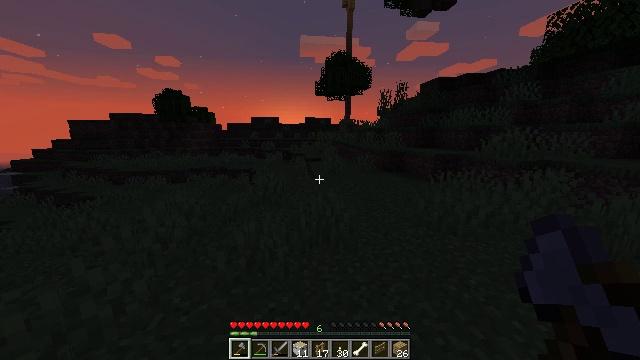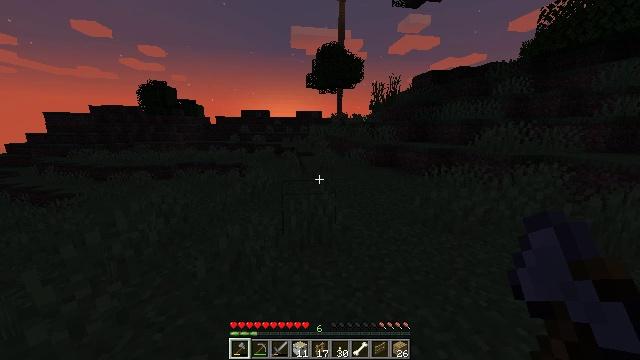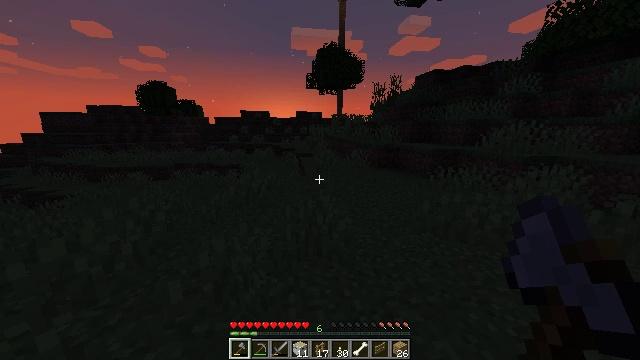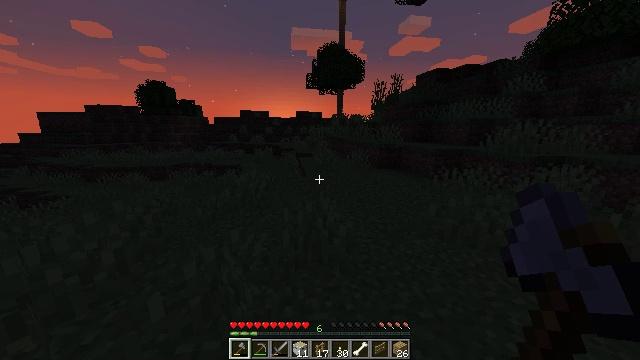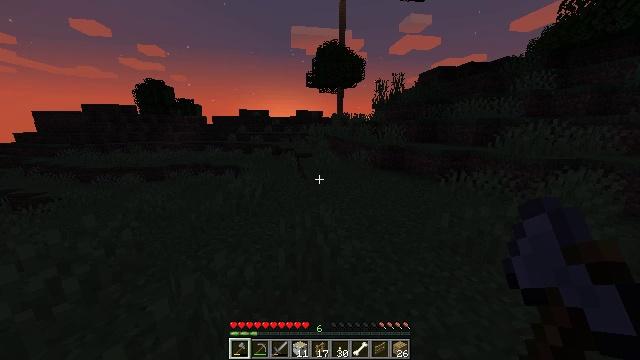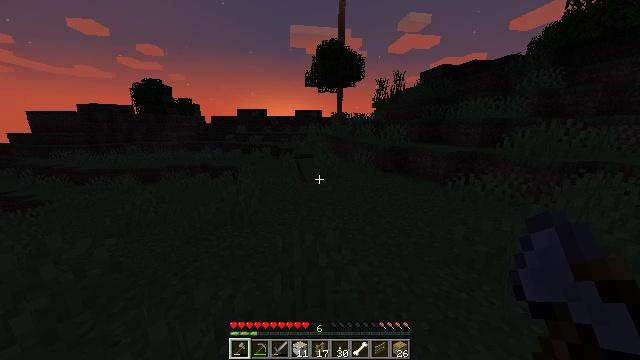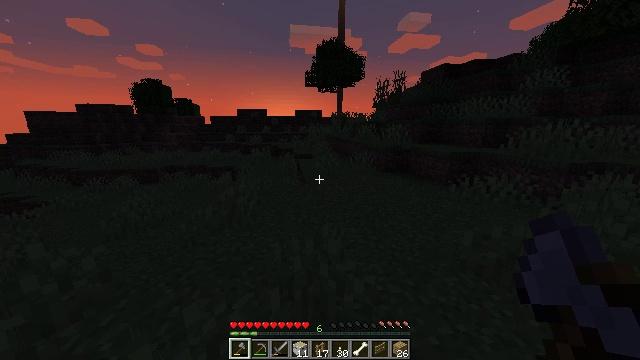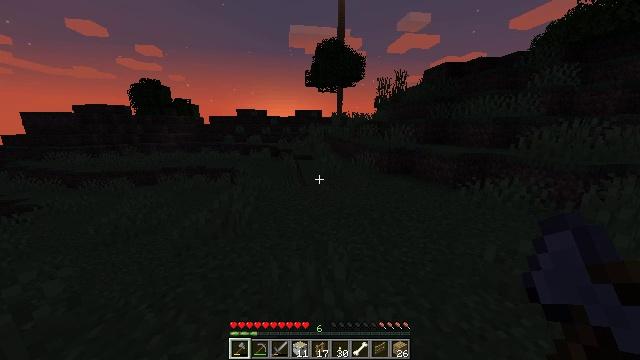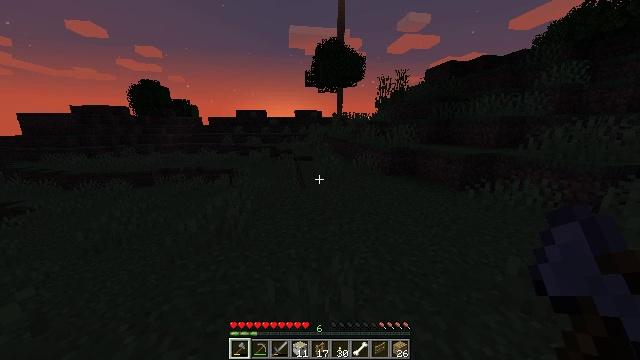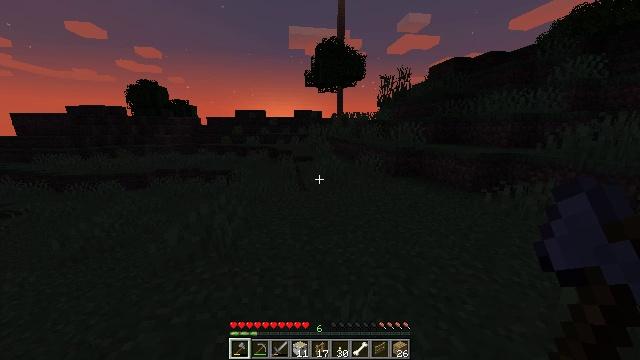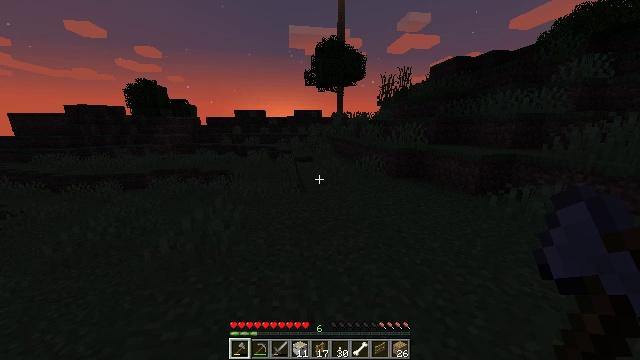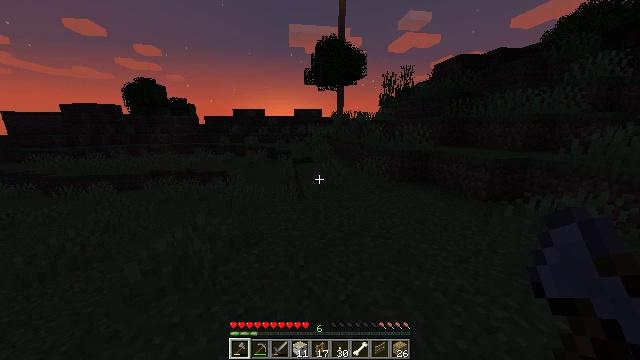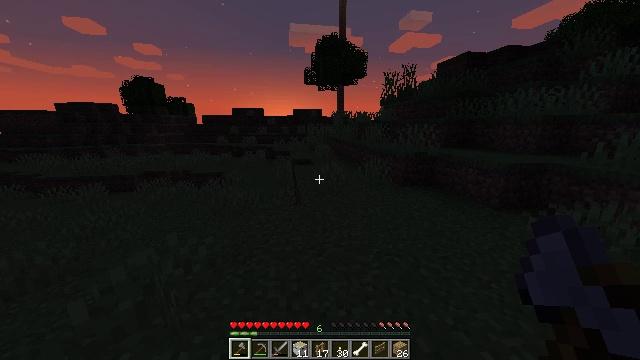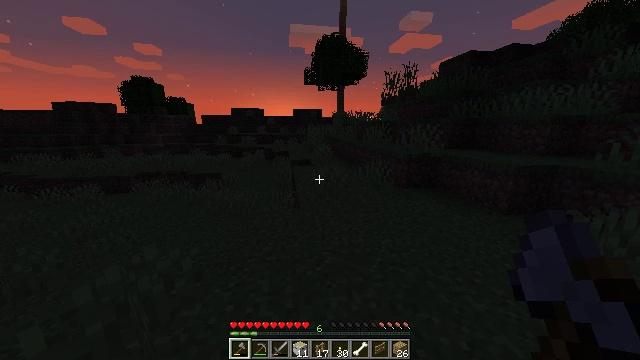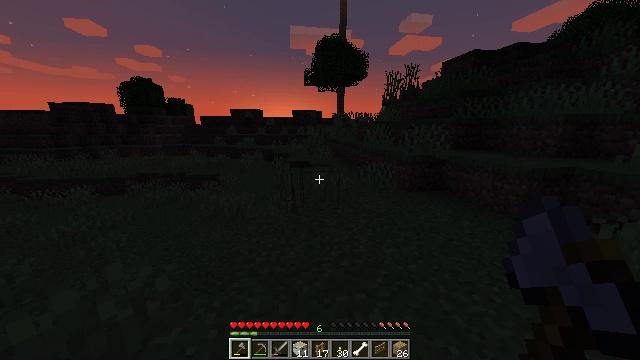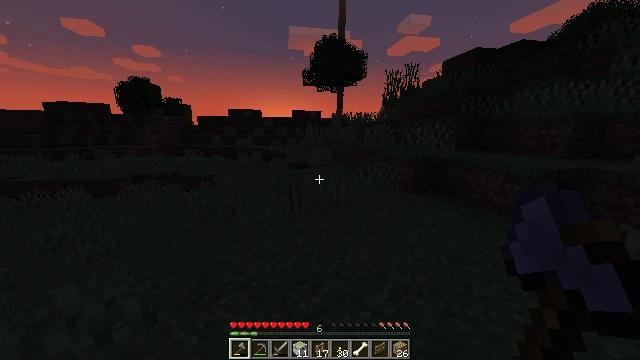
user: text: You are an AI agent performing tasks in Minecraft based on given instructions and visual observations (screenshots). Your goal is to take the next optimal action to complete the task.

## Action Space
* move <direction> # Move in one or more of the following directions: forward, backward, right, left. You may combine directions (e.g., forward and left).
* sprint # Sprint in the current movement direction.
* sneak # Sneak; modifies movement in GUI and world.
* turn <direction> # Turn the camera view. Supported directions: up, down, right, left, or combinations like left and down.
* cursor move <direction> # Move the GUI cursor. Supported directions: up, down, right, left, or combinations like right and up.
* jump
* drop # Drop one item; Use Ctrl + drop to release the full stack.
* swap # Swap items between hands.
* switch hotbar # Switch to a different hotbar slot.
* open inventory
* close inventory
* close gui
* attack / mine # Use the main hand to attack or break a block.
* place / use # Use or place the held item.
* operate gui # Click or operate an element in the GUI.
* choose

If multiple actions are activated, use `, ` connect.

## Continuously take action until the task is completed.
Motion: motion action
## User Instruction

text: Combine wool and wooden planks to make a gray bed.
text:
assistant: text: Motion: move forward, sprint, turn right and down
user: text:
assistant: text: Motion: move forward, sprint
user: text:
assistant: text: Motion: move forward, sprint
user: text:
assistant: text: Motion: move forward, sprint
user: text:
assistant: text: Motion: move forward, sprint
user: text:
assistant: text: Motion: move forward, sprint
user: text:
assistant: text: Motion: move forward, sprint
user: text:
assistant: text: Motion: move forward, sprint
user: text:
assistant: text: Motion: move forward, sprint
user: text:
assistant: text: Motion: move forward, sprint
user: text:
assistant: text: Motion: move forward, sprint
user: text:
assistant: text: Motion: move forward, sprint
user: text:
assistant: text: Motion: move forward, sprint
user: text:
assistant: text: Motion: move forward, sprint
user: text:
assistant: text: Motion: move forward, sprint
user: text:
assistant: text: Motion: move forward, sprint
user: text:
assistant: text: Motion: move forward, sprint
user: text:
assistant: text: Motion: move forward, sprint
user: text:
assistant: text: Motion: move forward, sprint, turn right
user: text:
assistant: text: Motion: move forward, sprint
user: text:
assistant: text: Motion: move forward, sprint, turn right
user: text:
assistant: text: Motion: move forward, sprint
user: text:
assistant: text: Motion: move forward, sprint
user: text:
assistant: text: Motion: move forward, sprint
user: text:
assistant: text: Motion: move forward, sprint
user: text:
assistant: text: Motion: move forward, sprint
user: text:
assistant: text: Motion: move forward, sprint
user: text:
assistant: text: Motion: move forward, sprint
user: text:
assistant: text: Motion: move forward, sprint
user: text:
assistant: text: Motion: move forward, sprint